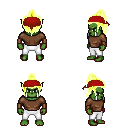
a pixel art fantasy rpg character, male body template, orc, green skin, brown long-sleeve shirt, white pants, gold long topknot hairstyle, red bandana, leather bracers, four views (front, back, left, right), 2x2 character sprite sheet, small pixel art, hard edges, no anti-aliasing